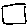
Label: square